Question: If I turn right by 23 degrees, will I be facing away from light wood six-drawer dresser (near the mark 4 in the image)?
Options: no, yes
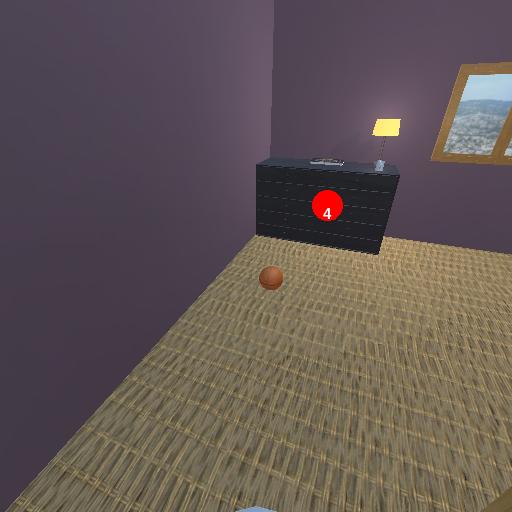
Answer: no